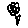
Label: flower